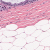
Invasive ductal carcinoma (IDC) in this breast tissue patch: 0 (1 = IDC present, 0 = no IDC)